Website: crate-barrel
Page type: customer-info-address
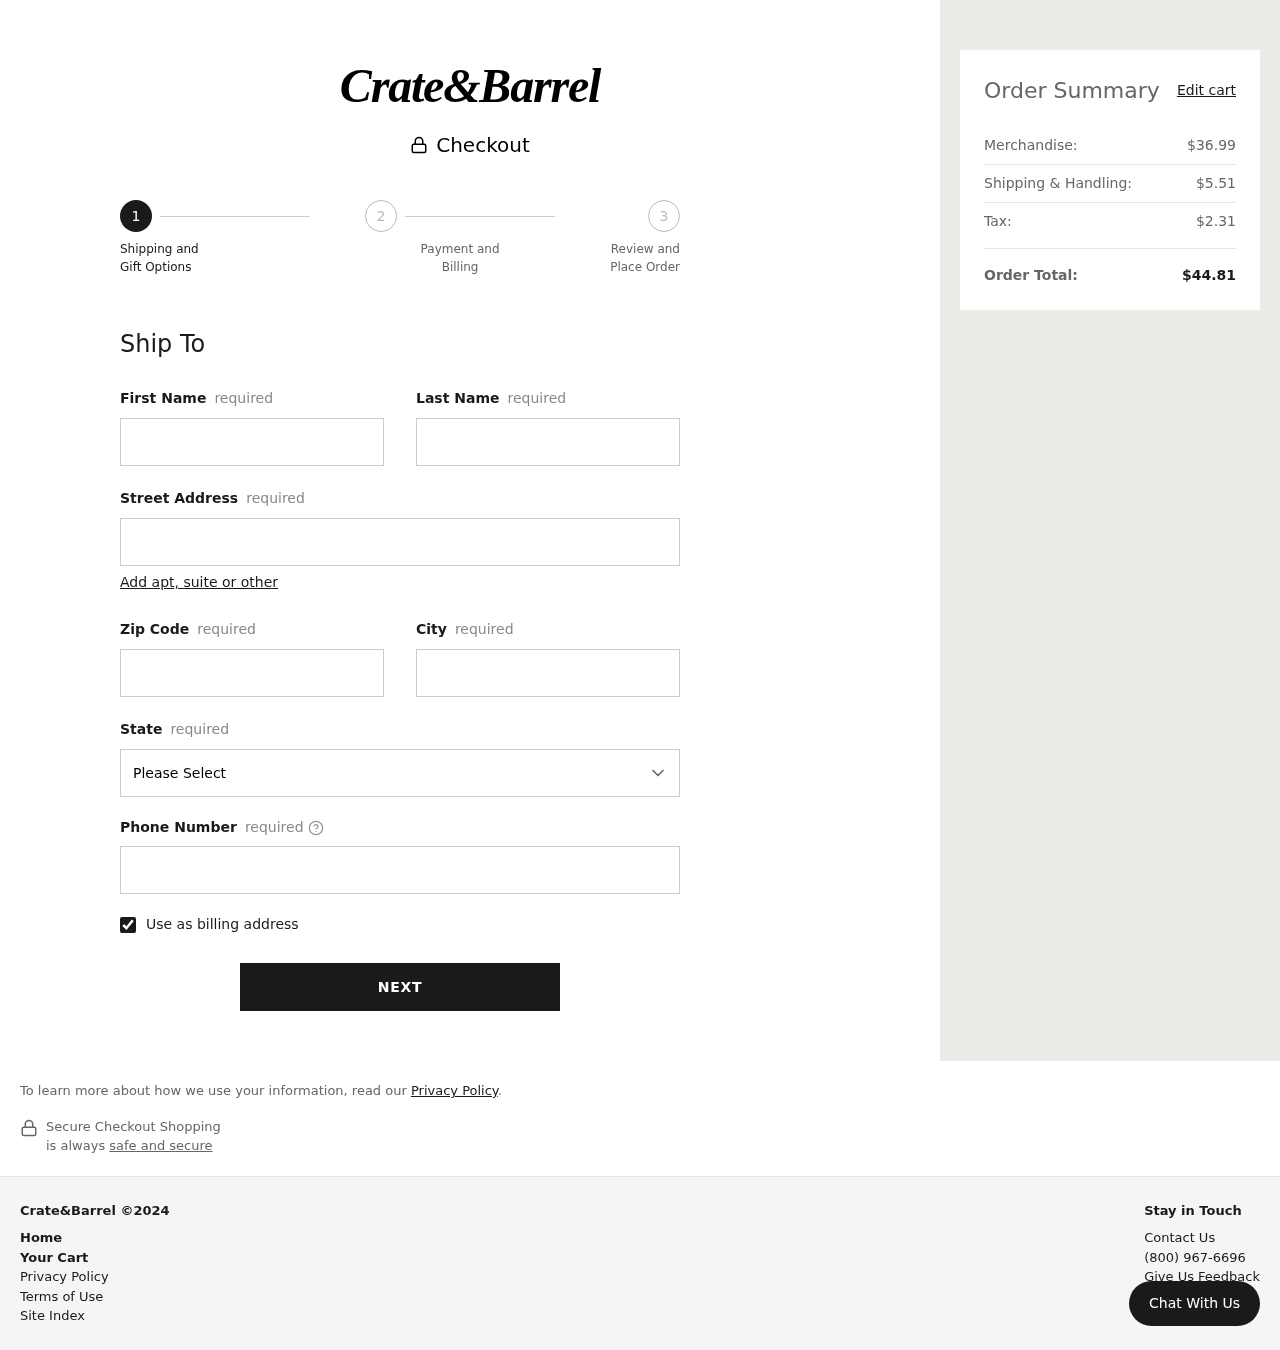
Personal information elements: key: PII_CITY
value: South Laura
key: PII_FIRSTNAME
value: Andrew
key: PII_LASTNAME
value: Alexander
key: PII_PHONE
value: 5299369553
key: PII_POSTCODE
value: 72229
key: PII_STATE
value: Alaska
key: PII_STREET
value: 062 Spencer Villages
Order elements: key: ORDER_SUBTOTAL
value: $36.99
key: ORDER_SHIPPING_COST
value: $5.51
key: ORDER_TAX
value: $2.31
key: ORDER_TOTAL
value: $44.81